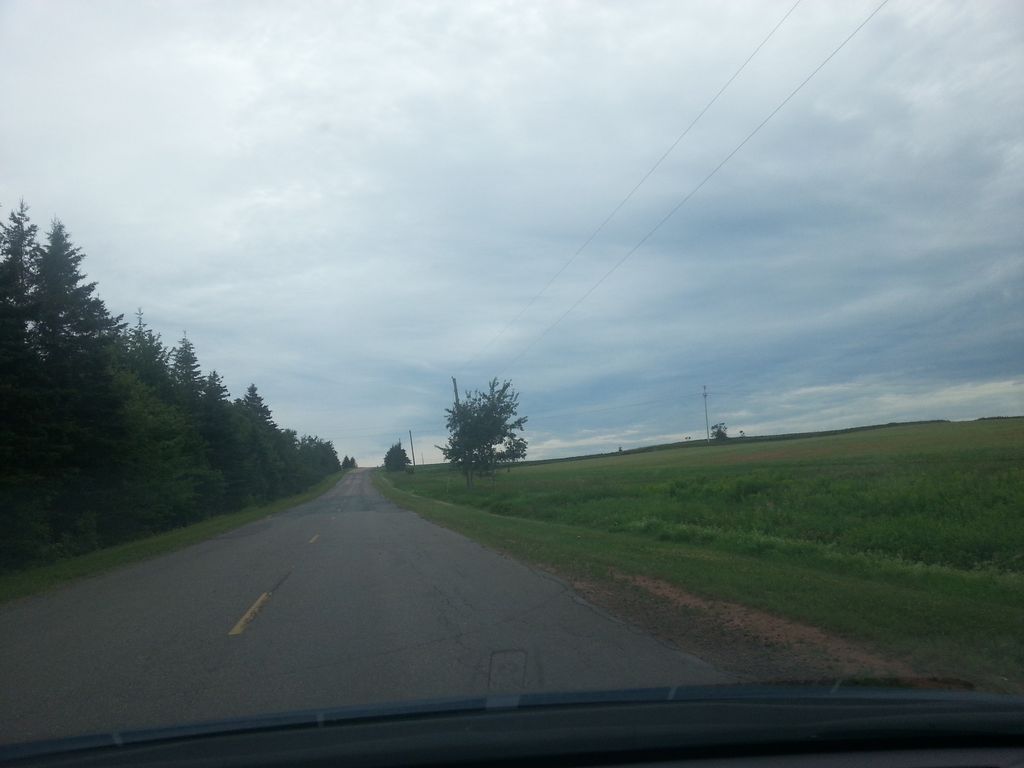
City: charlottetown